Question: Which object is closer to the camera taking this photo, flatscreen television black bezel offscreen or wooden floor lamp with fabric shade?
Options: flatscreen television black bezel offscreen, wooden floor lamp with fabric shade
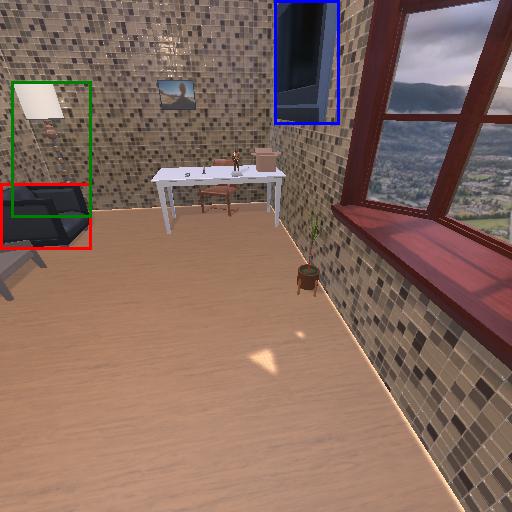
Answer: flatscreen television black bezel offscreen